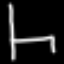
Label: chair